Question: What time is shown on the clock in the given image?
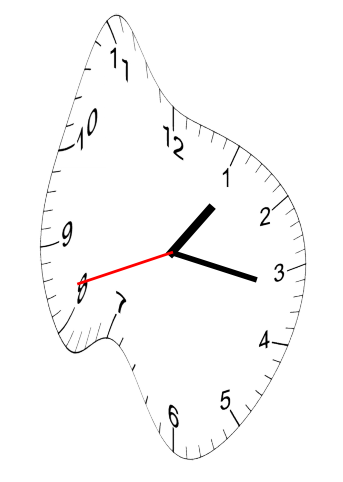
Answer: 01:16:42